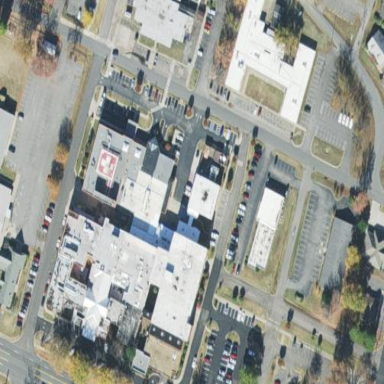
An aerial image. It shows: Hospital building.